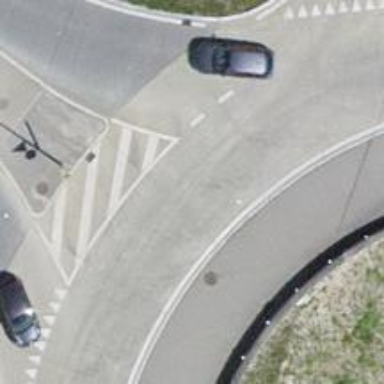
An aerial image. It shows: Primary highway with asphalt surface leading to roundabout.